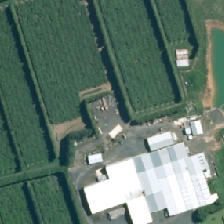
Land cover: urban_build_up